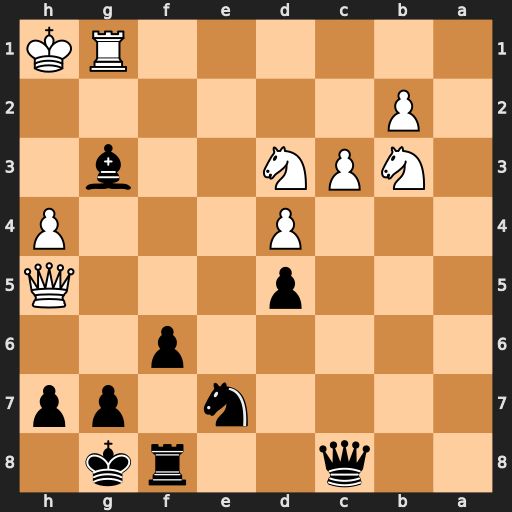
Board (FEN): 2q2rk1/4n1pp/5p2/3p3Q/3P3P/1NPN2b1/1P6/6RK
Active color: b
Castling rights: -
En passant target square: -
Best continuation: Qh3#